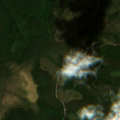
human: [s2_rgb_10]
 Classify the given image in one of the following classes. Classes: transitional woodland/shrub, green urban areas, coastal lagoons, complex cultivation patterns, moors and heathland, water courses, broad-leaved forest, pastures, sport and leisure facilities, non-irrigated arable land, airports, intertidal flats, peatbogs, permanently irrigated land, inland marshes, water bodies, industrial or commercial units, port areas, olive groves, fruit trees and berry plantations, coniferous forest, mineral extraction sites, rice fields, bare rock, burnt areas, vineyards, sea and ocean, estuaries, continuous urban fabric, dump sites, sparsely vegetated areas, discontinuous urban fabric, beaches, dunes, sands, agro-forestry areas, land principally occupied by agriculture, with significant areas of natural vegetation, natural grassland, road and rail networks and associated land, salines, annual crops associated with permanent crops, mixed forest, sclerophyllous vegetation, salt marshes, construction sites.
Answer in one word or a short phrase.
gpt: coniferous forest, transitional woodland/shrub